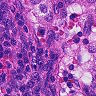
Metastatic tissue present: no